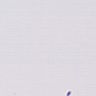
Metastatic tissue present: no